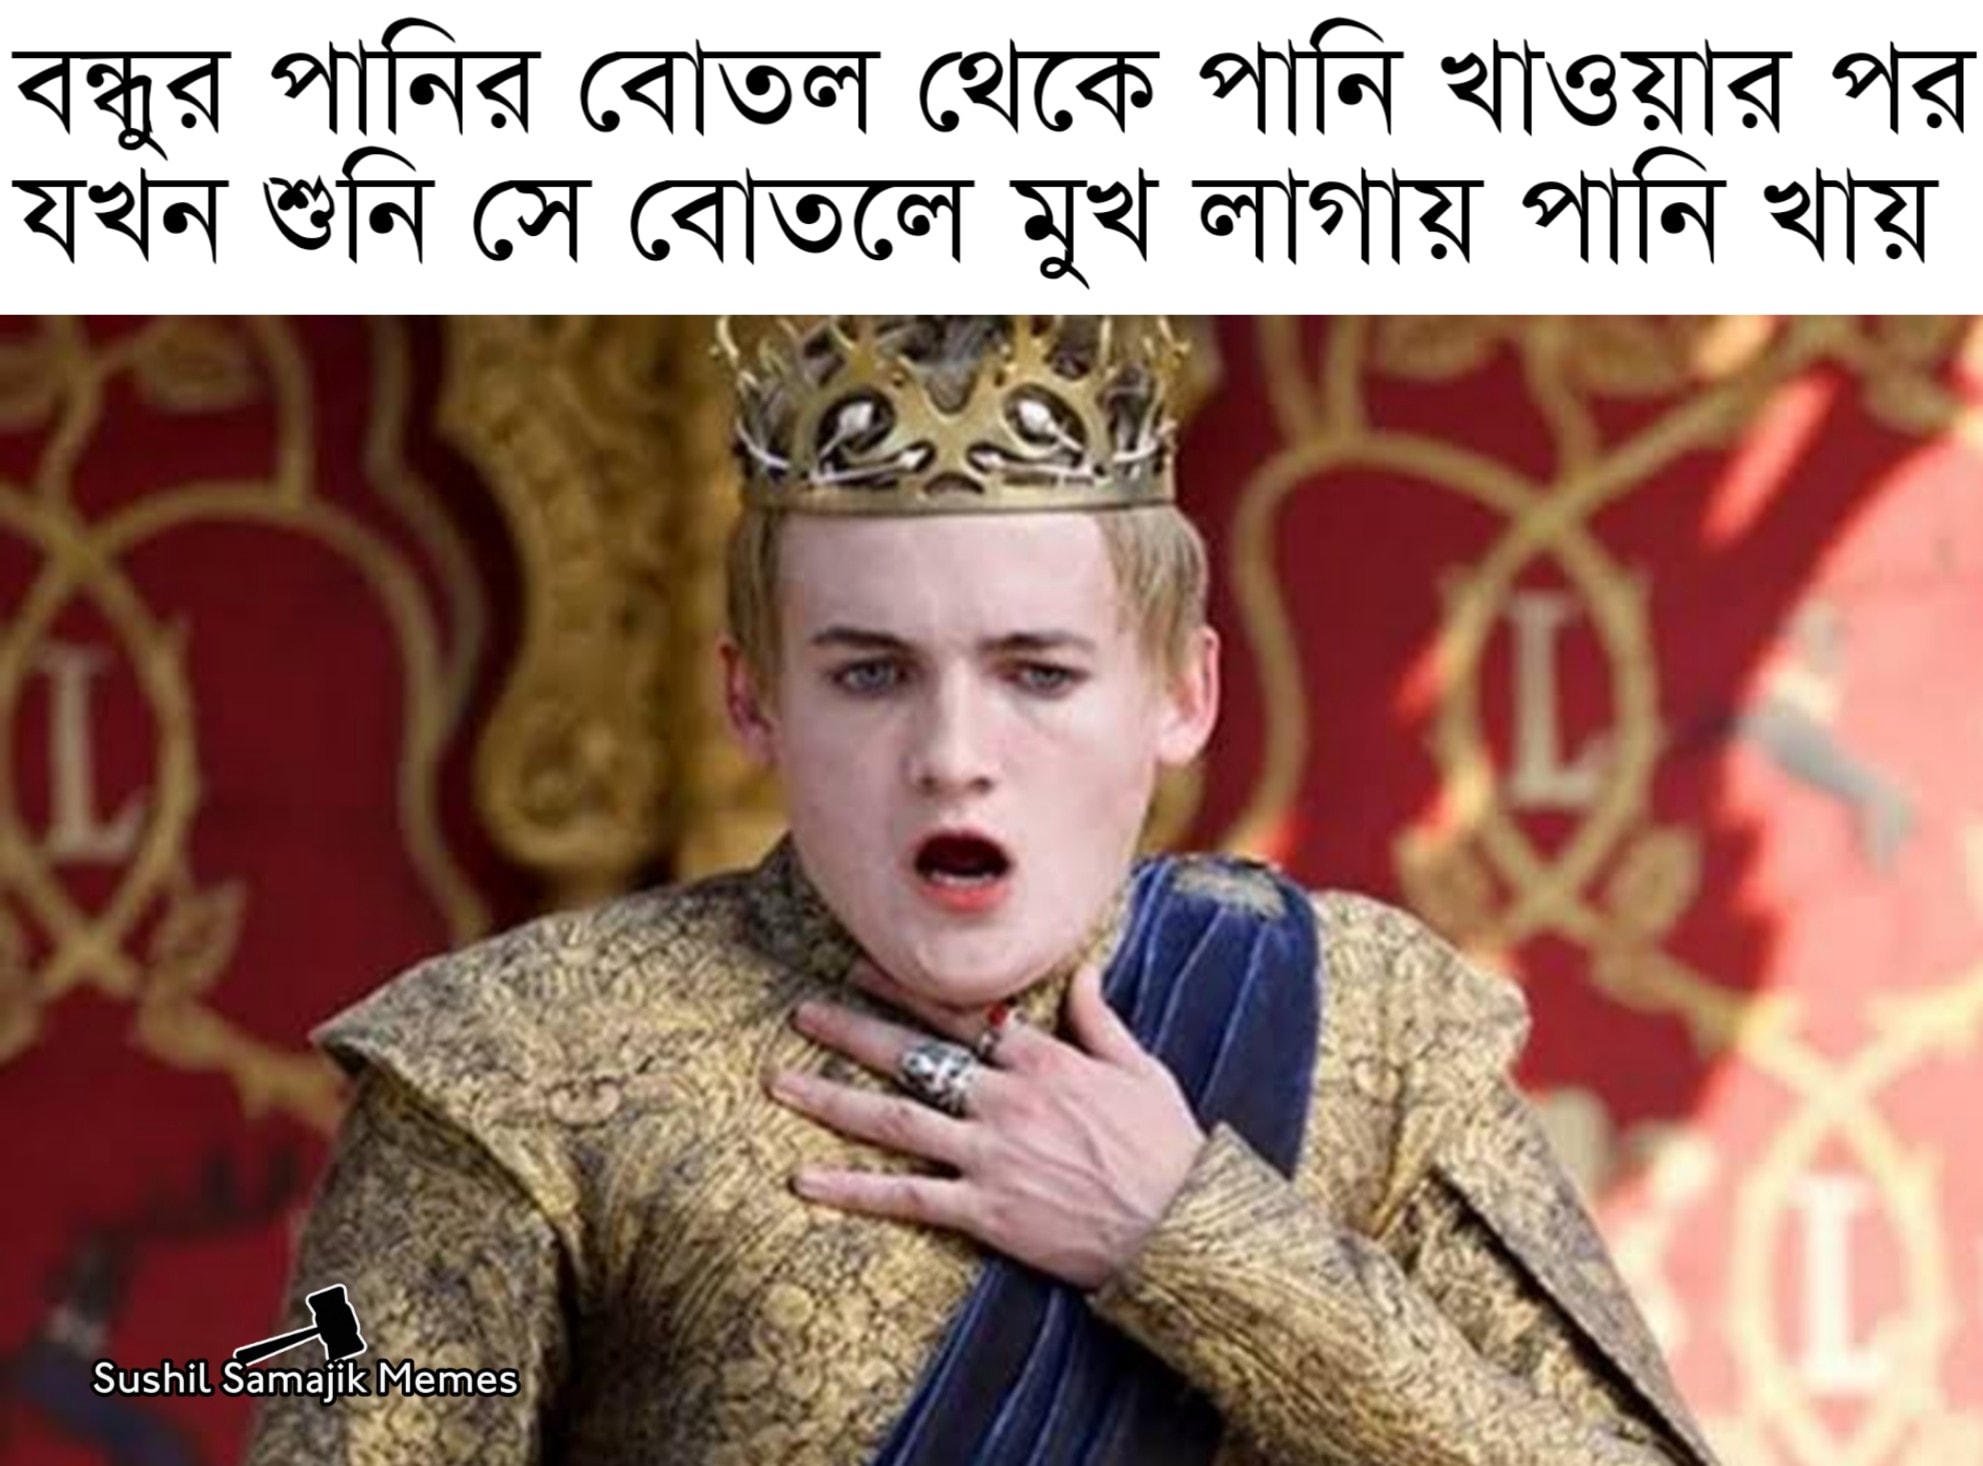
Caption: বন্ধুর পানির বোতল থেকে পানি খাওয়ার পর যখন শুনি সে বোতলে মুখ লাগায় পানি খায়
Label: non-hate